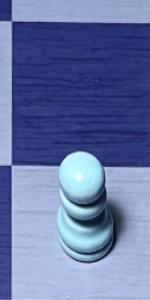
Label: Pawn_White